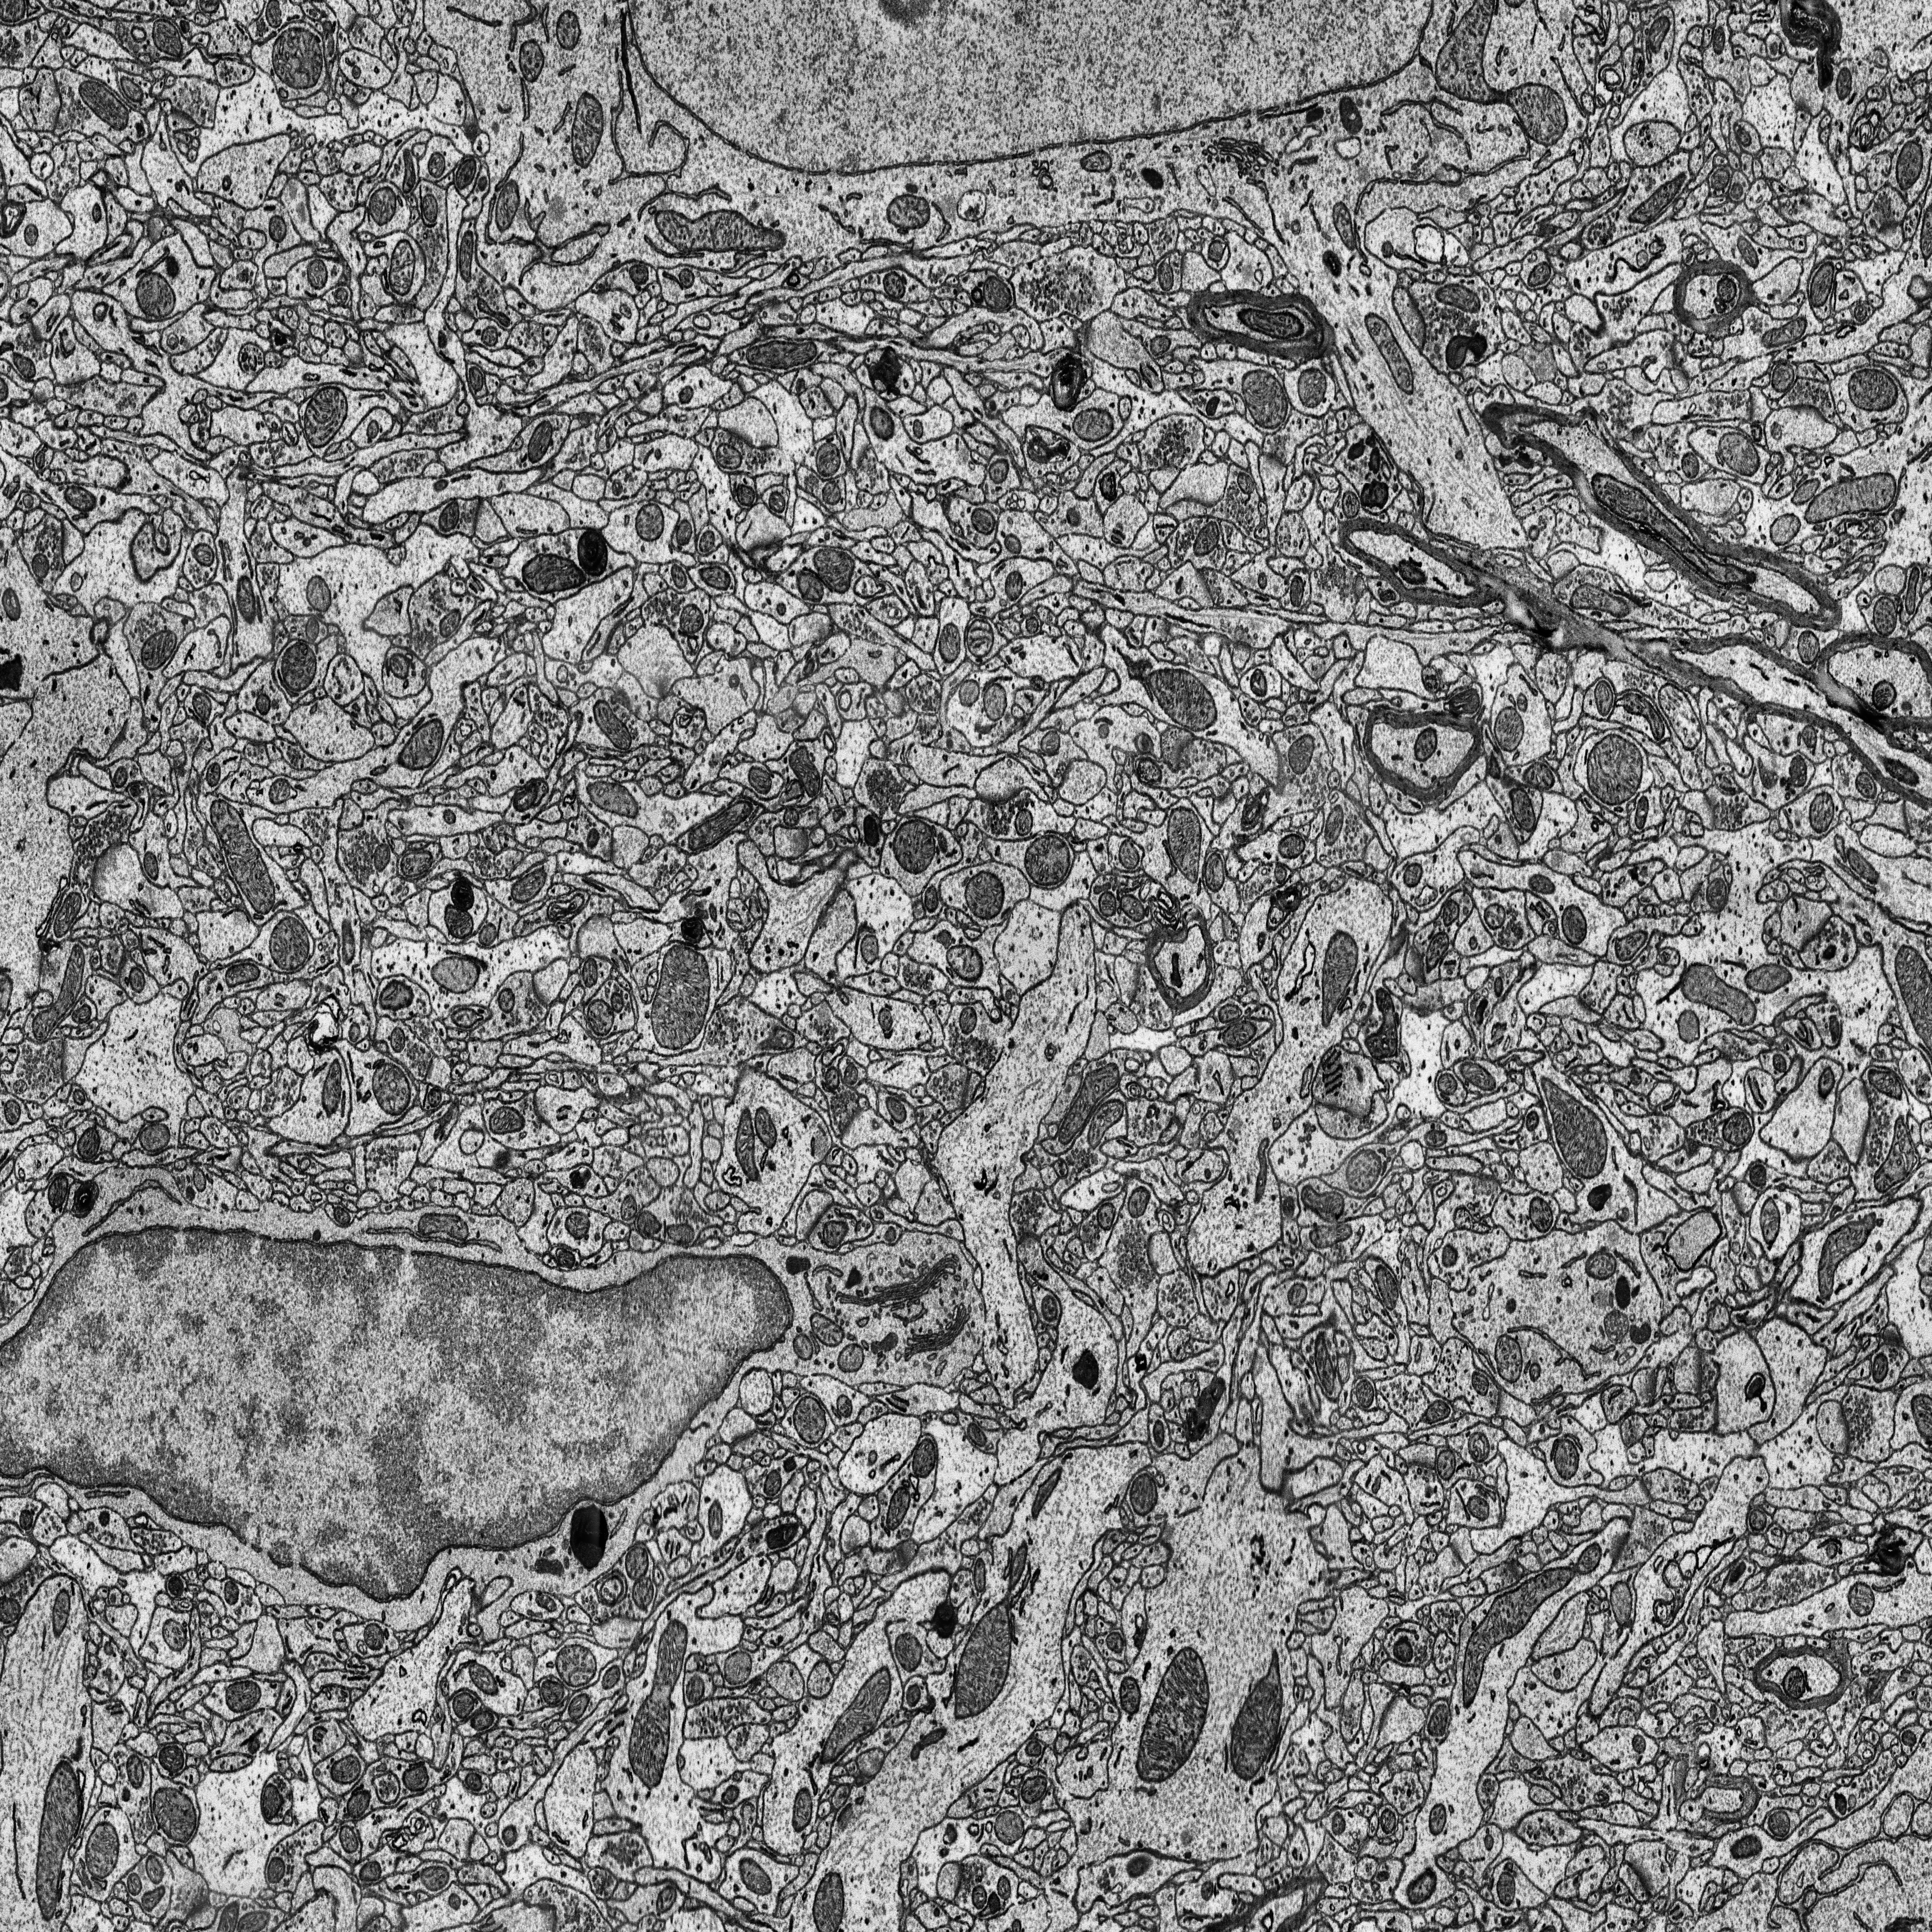
Electron microscopy slice of rat cortex tissue
Slice depth (z): 13
Mitochondria instances in slice: 412